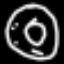
Label: donut